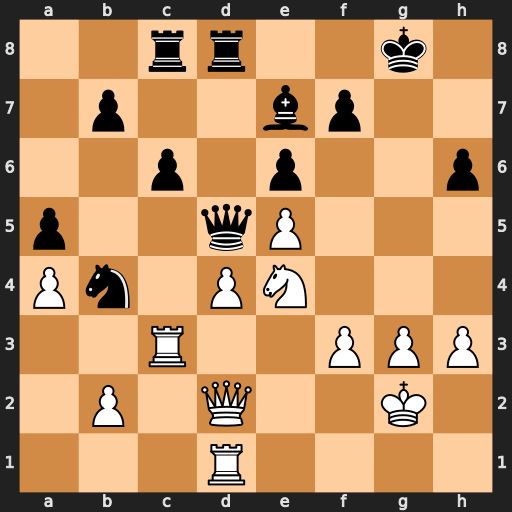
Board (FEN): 2rr2k1/1p2bp2/2p1p2p/p2qP3/Pn1PN3/2R2PPP/1P1Q2K1/3R4
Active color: w
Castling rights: -
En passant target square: -
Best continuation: Qxh6 Qxe4 fxe4